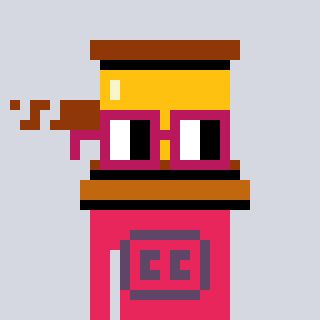
a pixel art character with square dark red glasses, a gavel-shaped head and a redpinkish-colored body on a cool background